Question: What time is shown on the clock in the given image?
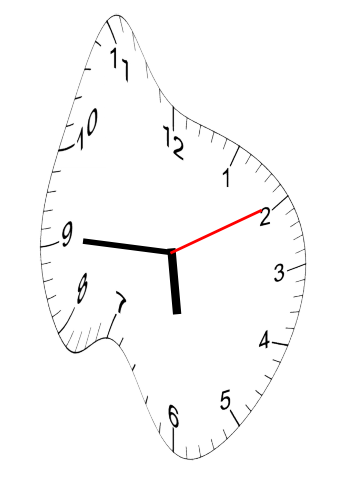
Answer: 05:45:10